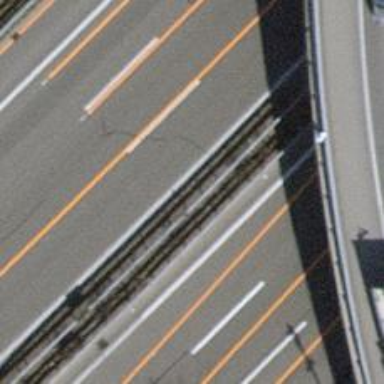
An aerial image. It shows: Asphalt tunnel on motorway link.